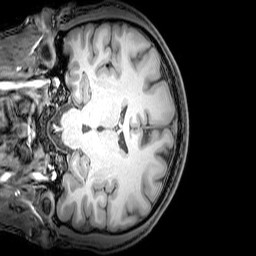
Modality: T1w
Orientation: coronal
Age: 24
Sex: male
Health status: healthy
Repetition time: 0.081 s
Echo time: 0.037 s